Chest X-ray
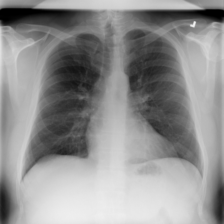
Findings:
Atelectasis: negative
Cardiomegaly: negative
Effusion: negative
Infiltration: negative
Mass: negative
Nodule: negative
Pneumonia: negative
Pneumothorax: negative
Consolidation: negative
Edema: negative
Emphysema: negative
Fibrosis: negative
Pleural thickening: negative
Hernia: negative